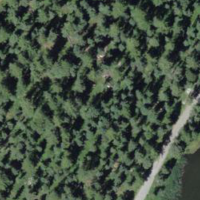
EUNIS habitat code: 43
Species observed at this site:
Bistorta vivipara
Fringilla coelebs